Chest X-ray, PA view. Patient: 72 years old, sex M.
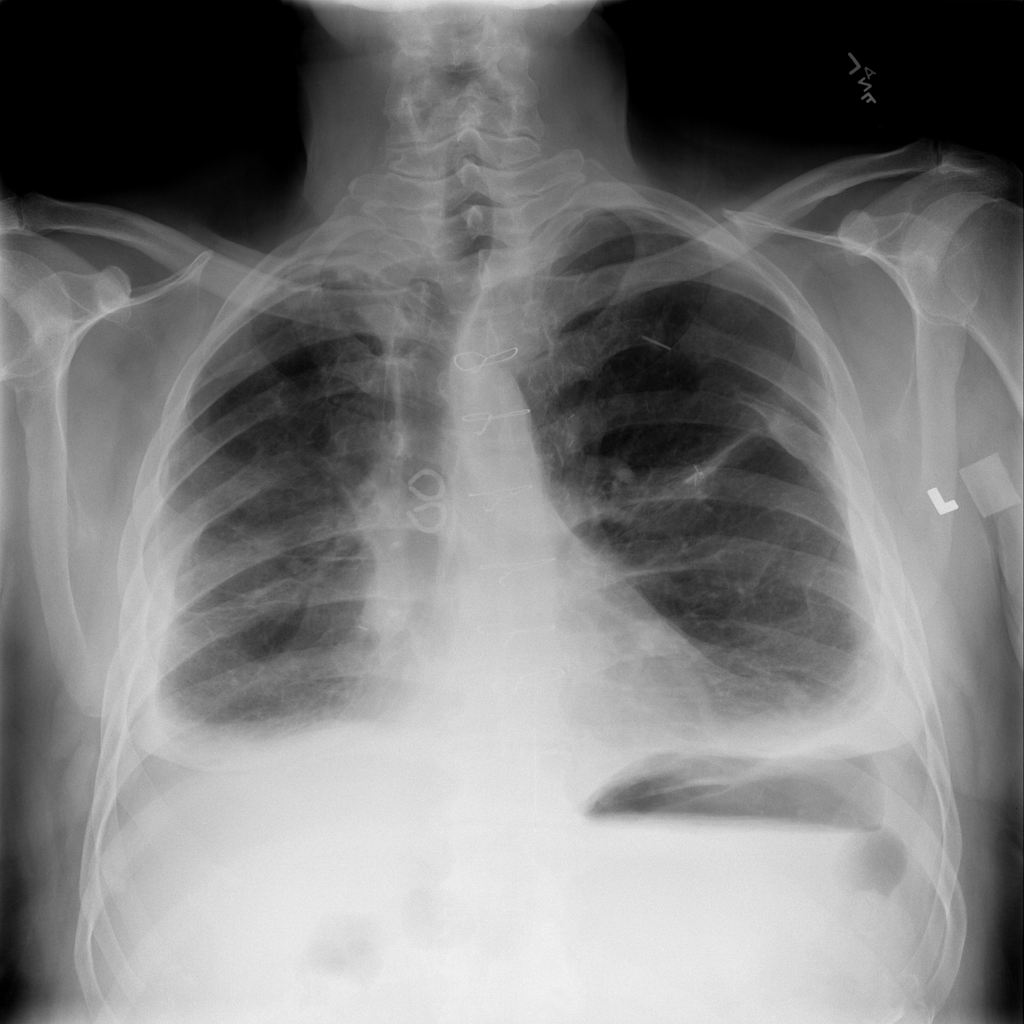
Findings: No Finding